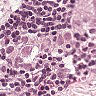
Metastatic tissue present: yes